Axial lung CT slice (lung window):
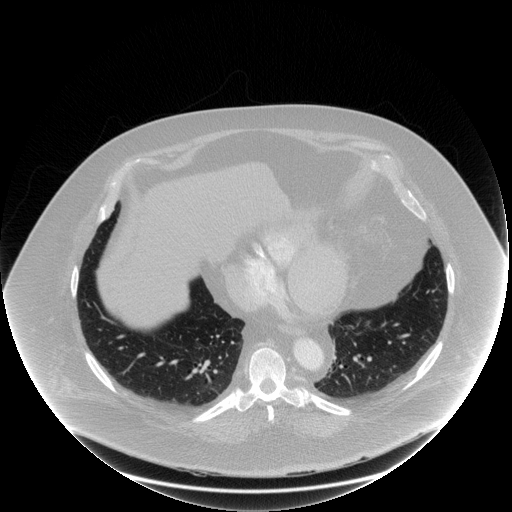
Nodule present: no